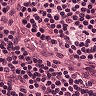
Metastatic tissue present: no